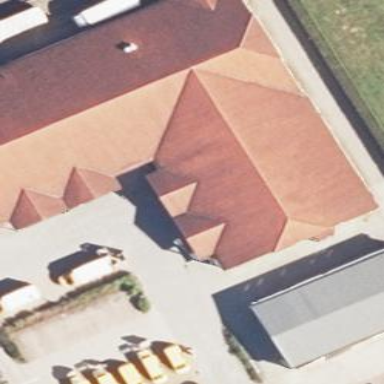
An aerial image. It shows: Building.